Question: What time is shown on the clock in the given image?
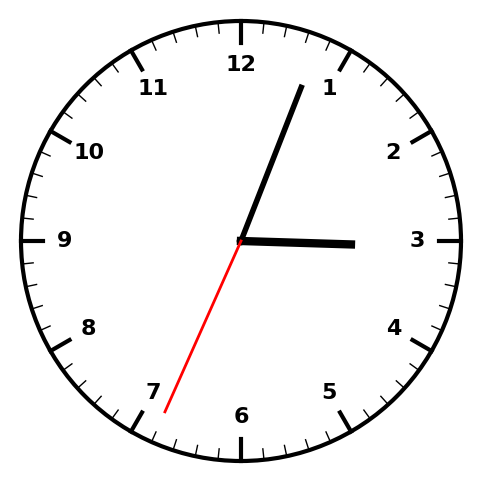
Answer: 03:03:34